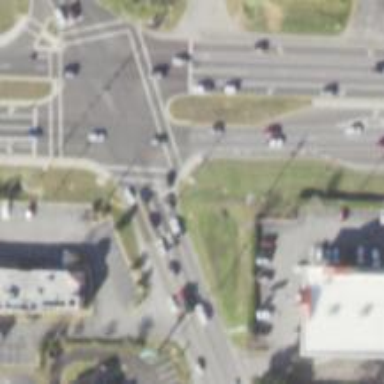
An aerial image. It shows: Marked crossing with lines on the road.